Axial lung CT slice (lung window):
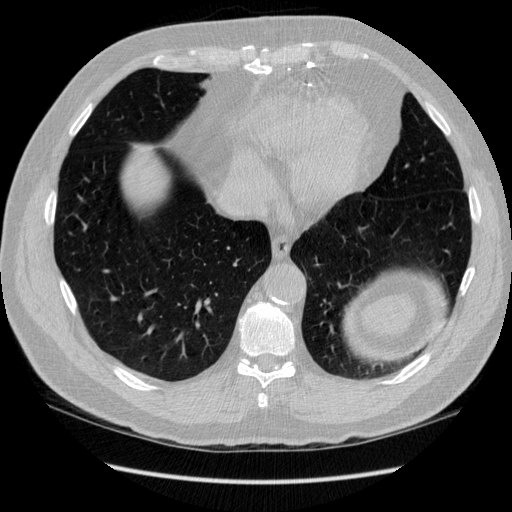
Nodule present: no